Question: I have a REST web service built with Spring MVC, with annotation-based configuration and plus a web.xml in which 'org.springframework.web.context.support.AnnotationConfigWebApplicationContext' is specified to be used.
During startup of the application in the log file I see some of the lines 3 times. (Hibernate initialization - 'SchemaUpdate', 'TableMetadata' etc..., then 'configWebApplicationContext', then 'EhCacheManagerFactoryBean', then 'requestMappingHandlerMapping'... and in this sequence 3 times).
The application starts with no errors and I can use the REST endpoints.
My concern is whether because of this my application will use more memory or cause some unpredicted behavior? Any insight is helpful.
Here's a screenshot of the application start-up captured by Spring Insight:

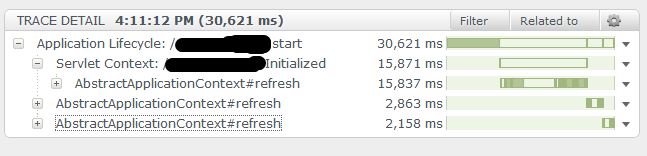
Answer: Ok, as I see, excerpt for the longer startup time, it actually doesn't use more memory, so that's good.
As stated in the <URL>, it loads or refreshes the persistent representation of the configuration.
And <URL>, that I might have multiple dispatcher servlets, and I had two, 'WebInitializer implements WebApplicationInitializer' in onStartup method, and one in web.xml in declaration. I removed the one in the web.xml, and now I had 2 calls to '#refresh' on startup instead of 3, and the memory consumption was the same.